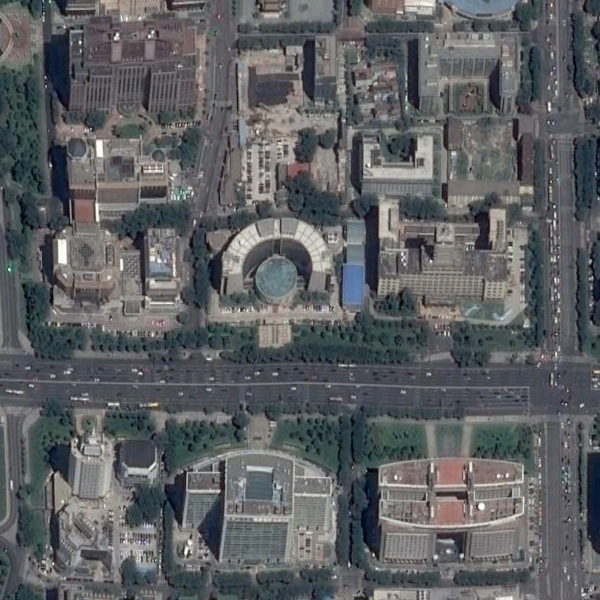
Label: Commercial